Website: bh-photo
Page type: customer-info-address
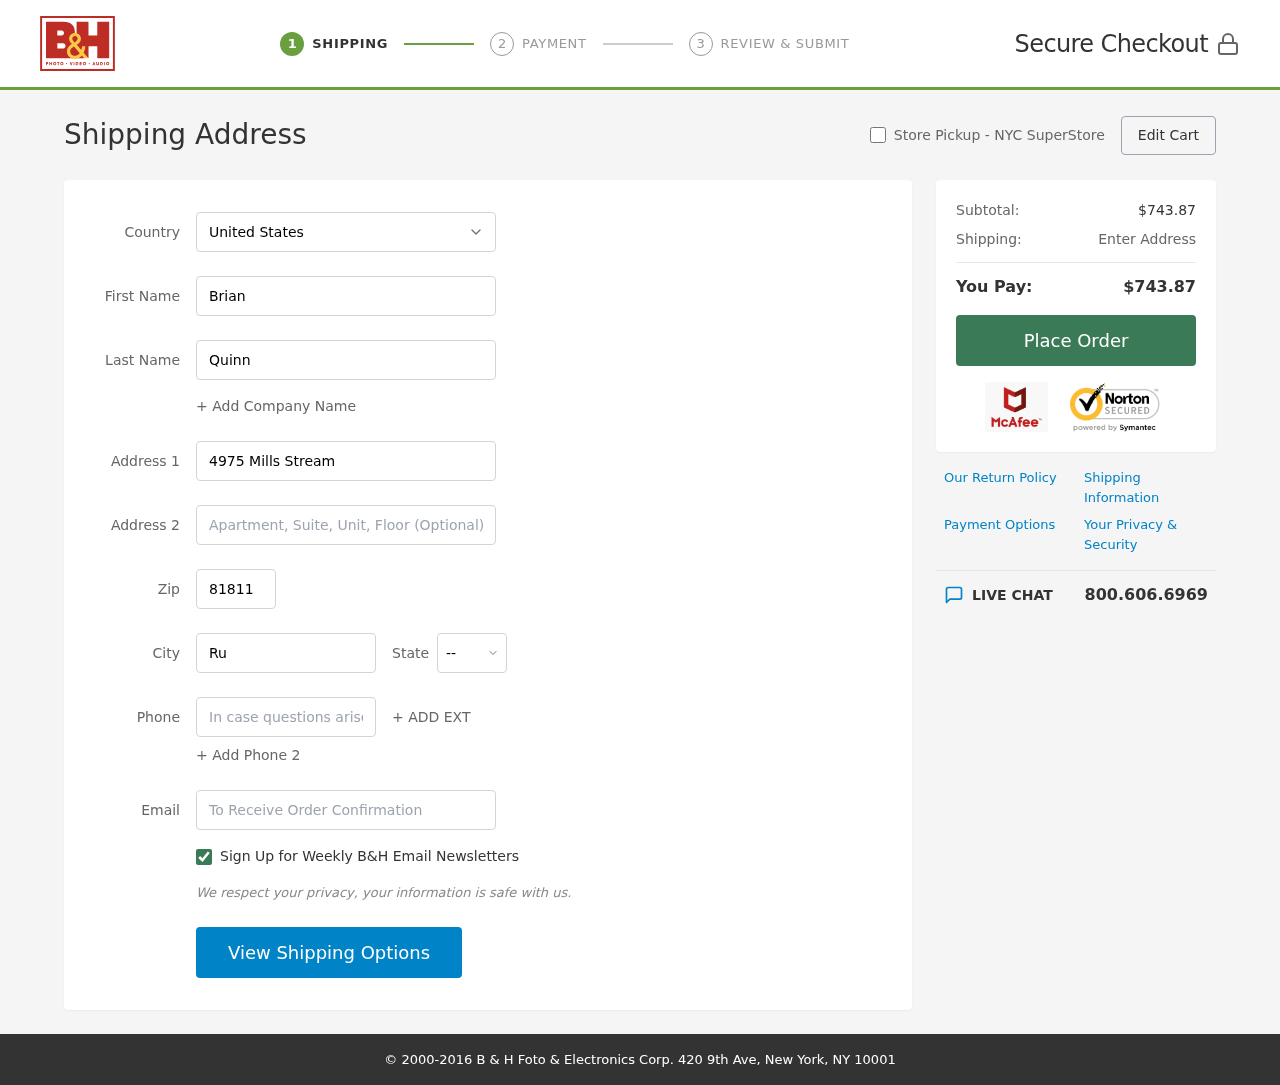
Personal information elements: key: PII_CITY
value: Rubiofurt
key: PII_COUNTRY
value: United States
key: PII_EMAIL
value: brian.quinn@gmail.com
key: PII_FIRSTNAME
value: Brian
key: PII_LASTNAME
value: Quinn
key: PII_PHONE
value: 7838408434
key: PII_POSTCODE
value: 81811
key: PII_STATE_ABBR
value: ND
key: PII_STREET
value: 4975 Mills Stream
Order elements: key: ORDER_SUBTOTAL
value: $743.87
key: ORDER_TOTAL
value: $743.87